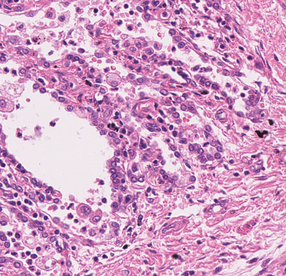
Tumor epithelial tissue: yes
Tumor-associated stroma tissue: yes
Normal tissue: no